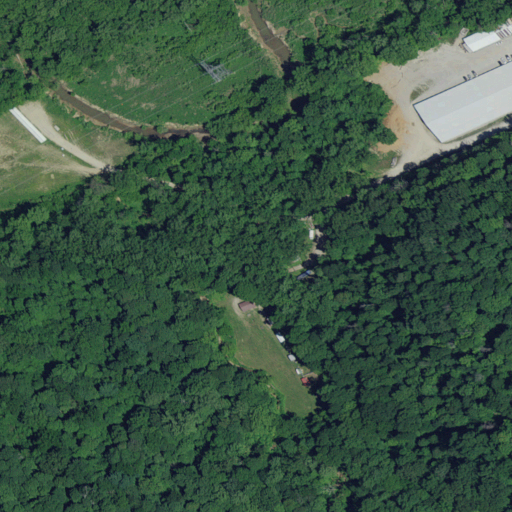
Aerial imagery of valley in Kentucky named Snellen Hollow containing deciduous forest, woody wetlands, pasture, mixed forest, low intensity development, high intensity development, medium intensity development, and open development